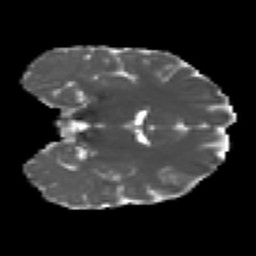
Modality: MD
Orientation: coronal
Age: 26
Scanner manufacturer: siemens
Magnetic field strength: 3 T
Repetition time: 4.52 s
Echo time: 0.084 s